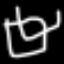
Label: square